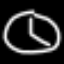
Label: clock